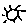
Label: sun